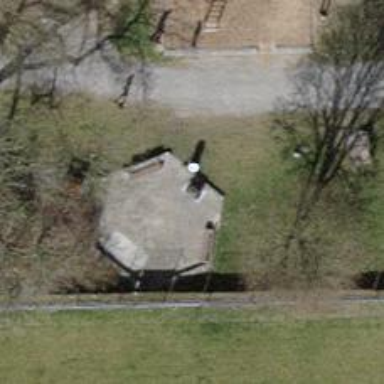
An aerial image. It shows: Barbecue facility.